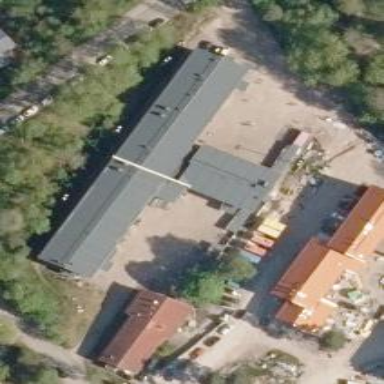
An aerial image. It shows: Building being used as sports hall.